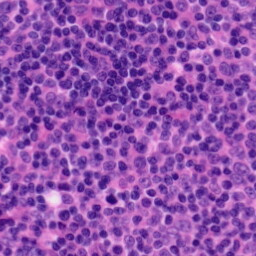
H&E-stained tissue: Tonsil